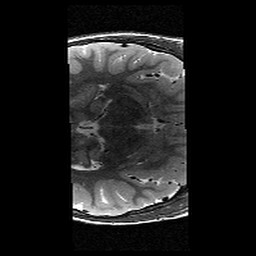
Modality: T2w
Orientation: axial
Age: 11
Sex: male
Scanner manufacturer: siemens
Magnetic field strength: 3 T
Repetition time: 9.23 s
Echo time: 0.067 s